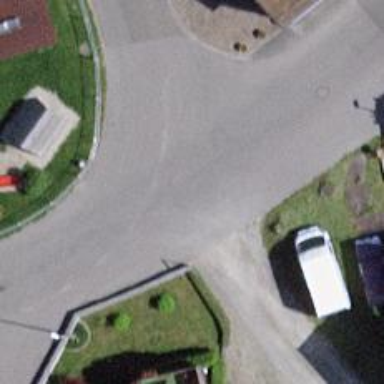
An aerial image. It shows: Asphalt road in residential area.